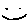
Label: smiley face